Question: I'm currently playing around with Polymer and then you often use custom tags, such as '<paper-icon-button icon="menu" on-tap="...">...</paper-icon-button></code>'. But geany doesn't highlight them like normal HTML-tags (bold blue for '<div' and '>', bold darkblue for 'class=', medium green for '"label"') - The whole text is displayed in medium blue.
Here's a demonstration of both types of tags:

Now my question: Is it possible to make geany also highlight unknown HTML-tags? Or, can you install another syntax highlighter that solves my problem?
Thanks in advance!
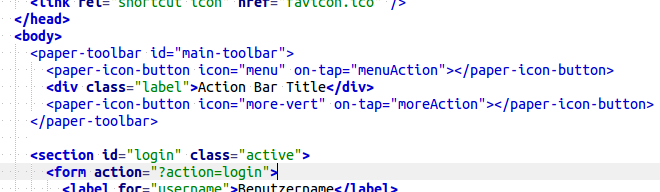
Answer: You can add keywords to a custom filetypes.html.
Copy this file from your Geany-installation-dir/data to your .config-folder of Geany -- on Linux this will be somewhere at ~/.config/geany/filedefs ; on Windows it will be somewhere like this C:\Users<user>\AppData\Roaming\geany\filedefs and add your new tag as a keyword.
The file is a normal key-value with section, so you will find something like that inside:
'''
[keywords]
html=a abbr acronym address applet area b base basefont bdo big blockquote ....
'''
That's the point you need to add your new keywords. the current upstream version of the file can be found at <URL>